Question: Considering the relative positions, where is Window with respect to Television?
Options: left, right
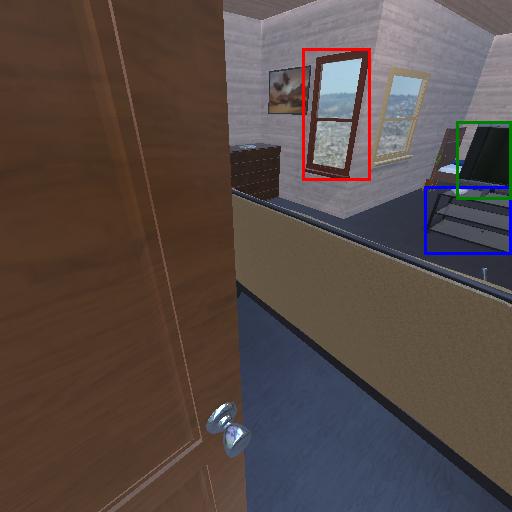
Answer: left